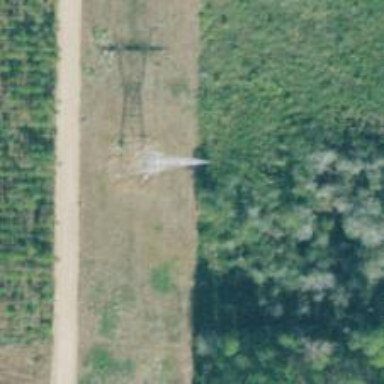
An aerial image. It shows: Lattice structure tower used for power transmission.